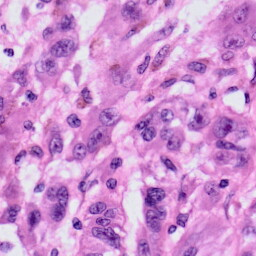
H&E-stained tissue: Skin